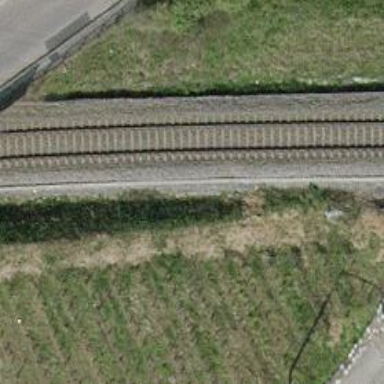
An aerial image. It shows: Railway with electrified contact lines.